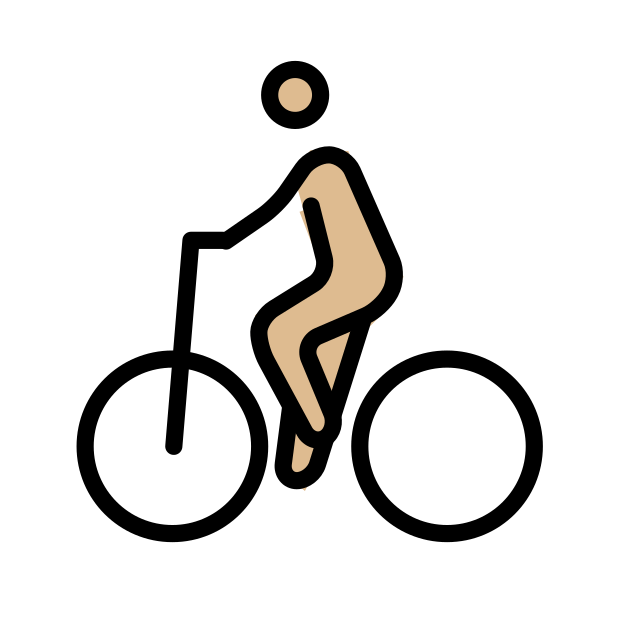
person biking: medium-light skin tone